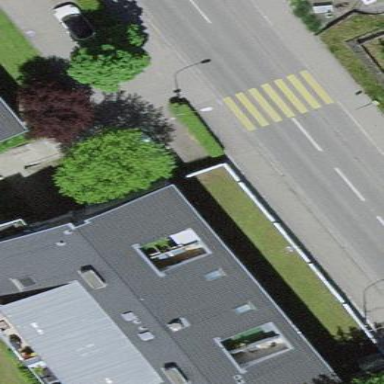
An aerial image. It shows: Residential building.